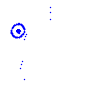
Particle: kaon